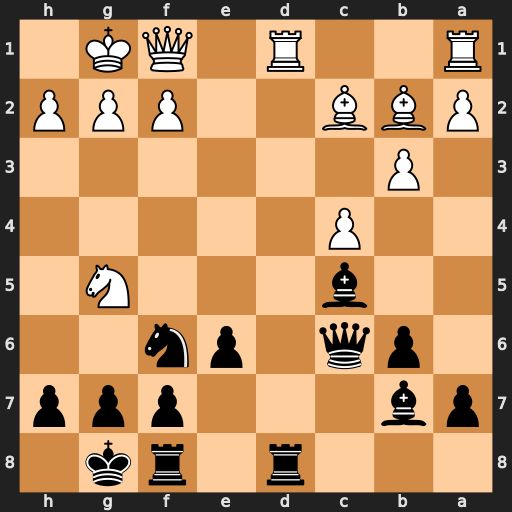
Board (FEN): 3r1rk1/pb3ppp/1pq1pn2/2b3N1/2P5/1P6/PBB2PPP/R2R1QK1
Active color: b
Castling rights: -
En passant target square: -
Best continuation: Ng4 Bxh7+ Kh8 Rxd8 Rxd8 Be4 Qc7